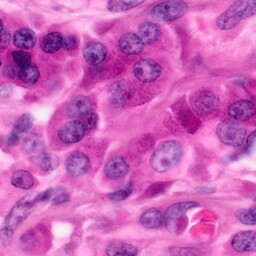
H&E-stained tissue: Pancreatic